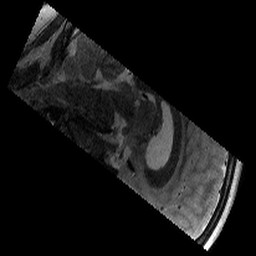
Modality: T2w
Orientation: sagittal
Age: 10
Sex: male
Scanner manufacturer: siemens
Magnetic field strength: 3 T
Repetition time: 9.23 s
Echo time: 0.067 s